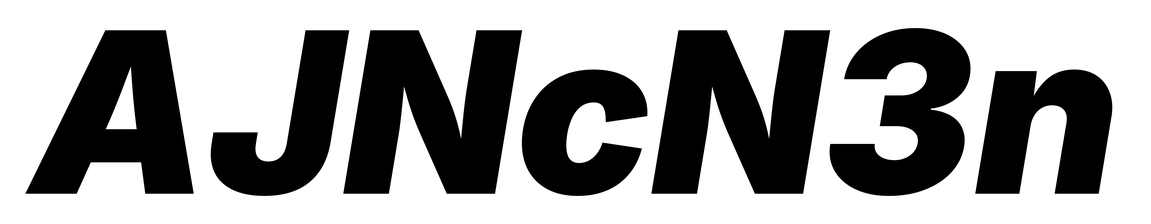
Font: Inter-Italic_Black_Italic